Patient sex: F
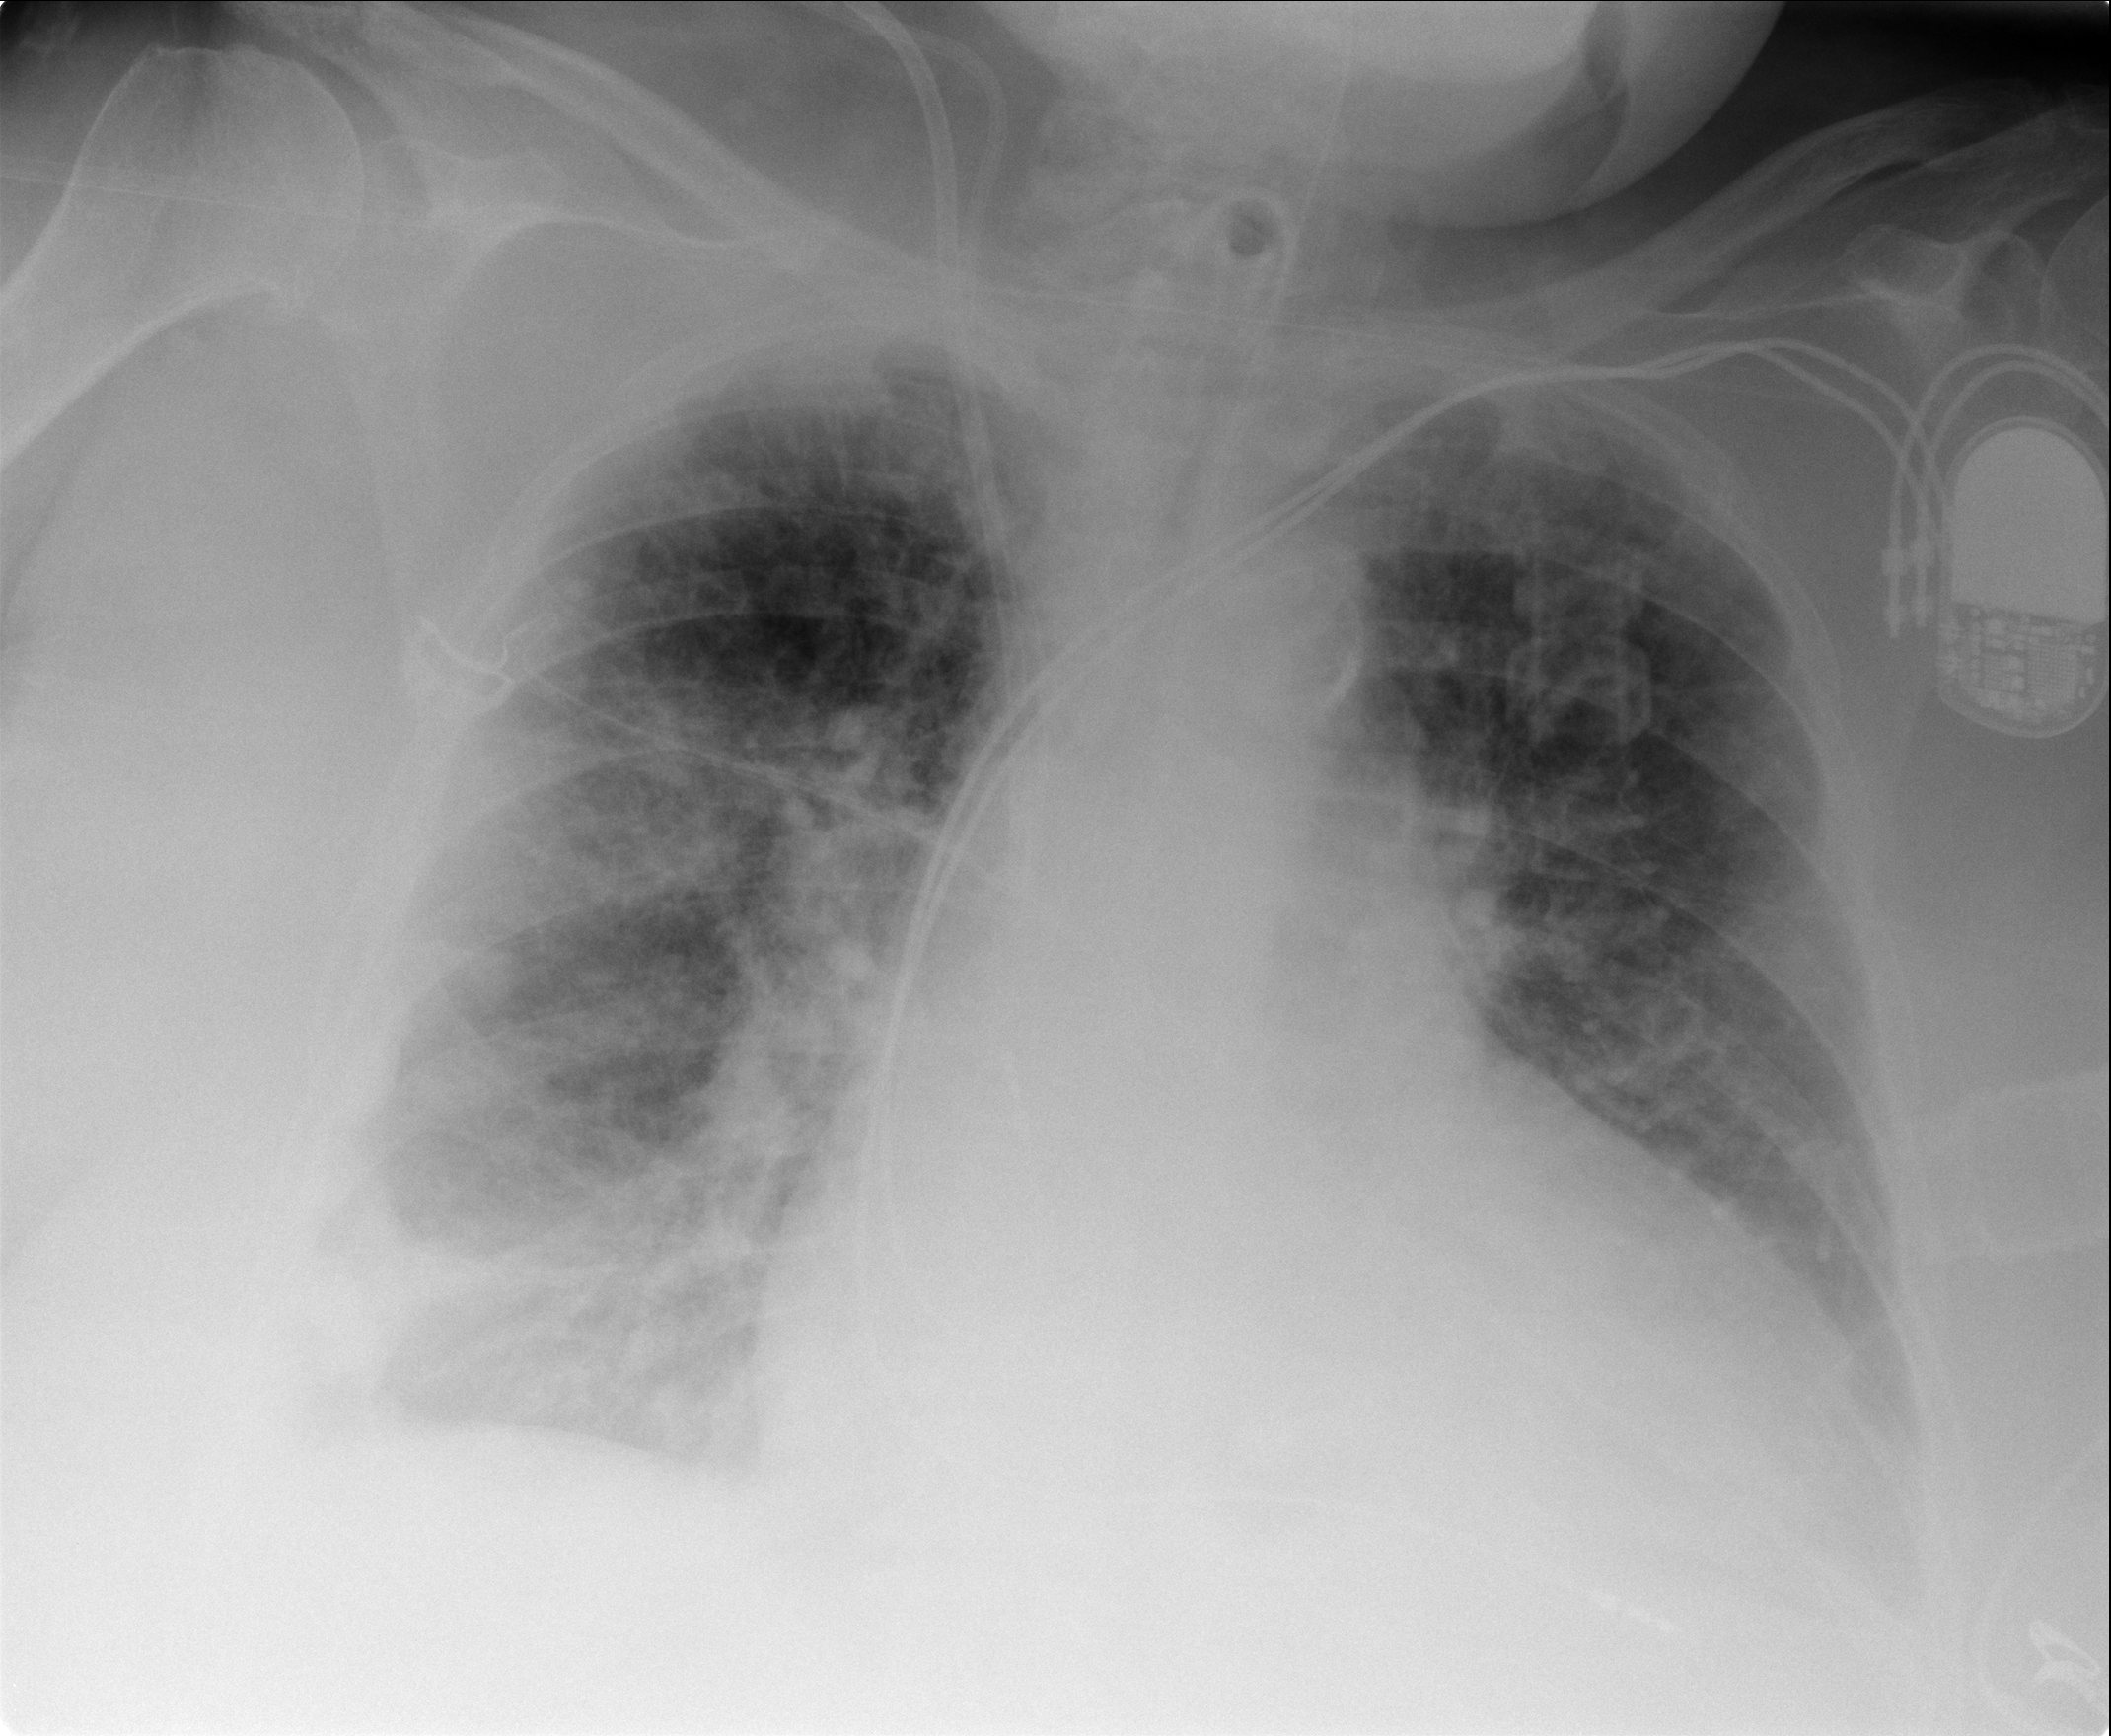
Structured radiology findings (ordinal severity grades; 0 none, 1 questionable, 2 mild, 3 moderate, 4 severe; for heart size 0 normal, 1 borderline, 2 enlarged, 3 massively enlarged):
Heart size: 2
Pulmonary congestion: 3
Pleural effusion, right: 2
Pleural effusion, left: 2
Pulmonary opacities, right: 3
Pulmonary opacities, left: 2
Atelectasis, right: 2
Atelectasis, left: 2